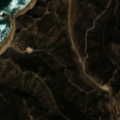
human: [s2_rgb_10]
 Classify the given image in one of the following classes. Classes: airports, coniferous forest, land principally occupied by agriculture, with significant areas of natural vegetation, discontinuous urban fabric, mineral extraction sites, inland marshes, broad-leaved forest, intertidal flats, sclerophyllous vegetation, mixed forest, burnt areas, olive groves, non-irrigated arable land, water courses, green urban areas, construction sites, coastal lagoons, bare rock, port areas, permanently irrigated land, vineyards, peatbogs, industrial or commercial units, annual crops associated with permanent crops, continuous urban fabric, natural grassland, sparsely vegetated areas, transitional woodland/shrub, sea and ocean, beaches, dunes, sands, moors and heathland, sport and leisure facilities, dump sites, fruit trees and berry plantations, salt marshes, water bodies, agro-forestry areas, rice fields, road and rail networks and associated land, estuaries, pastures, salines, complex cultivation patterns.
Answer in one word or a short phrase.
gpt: sclerophyllous vegetation, transitional woodland/shrub, beaches, dunes, sands, sea and ocean